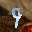
Label: 9